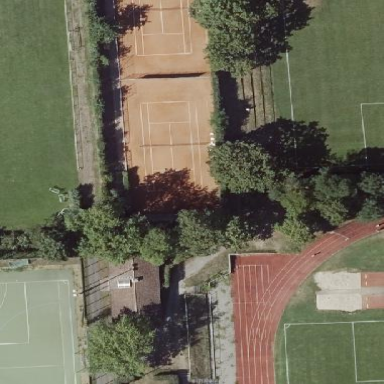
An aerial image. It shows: Tennis court on the leisure land pitch.